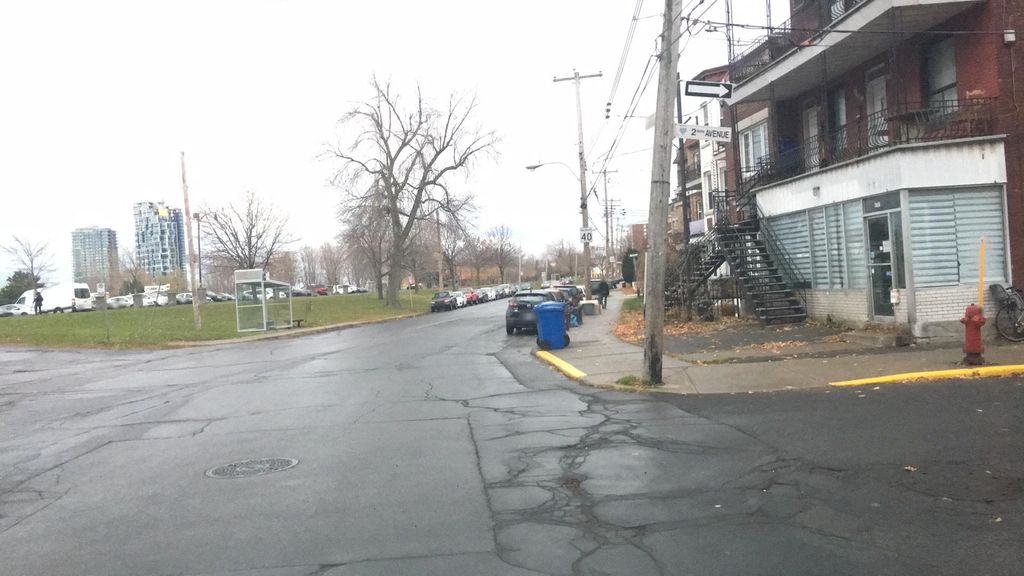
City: montreal